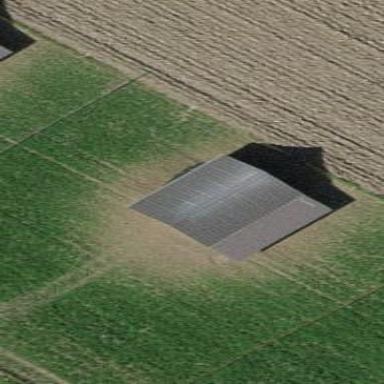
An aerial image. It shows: Shed building.